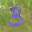
Label: 3